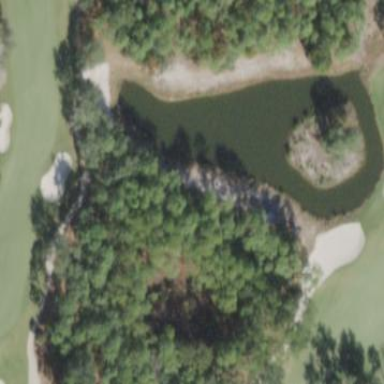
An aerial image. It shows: Water hazard on golf course. The hazard is natural water feature.